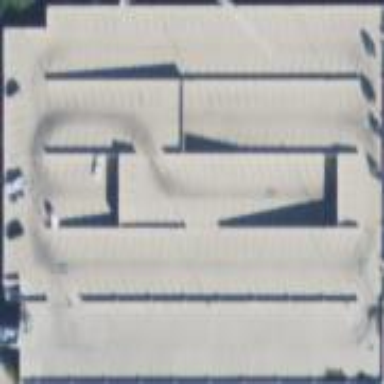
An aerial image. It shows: Multi-storey concrete parking building.